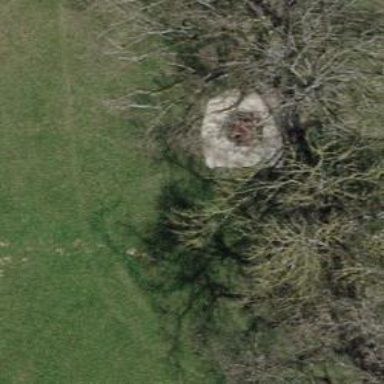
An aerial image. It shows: Picnic table located in leisure land area.